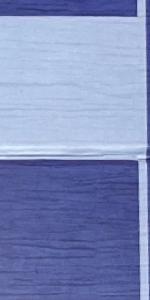
Label: Empty